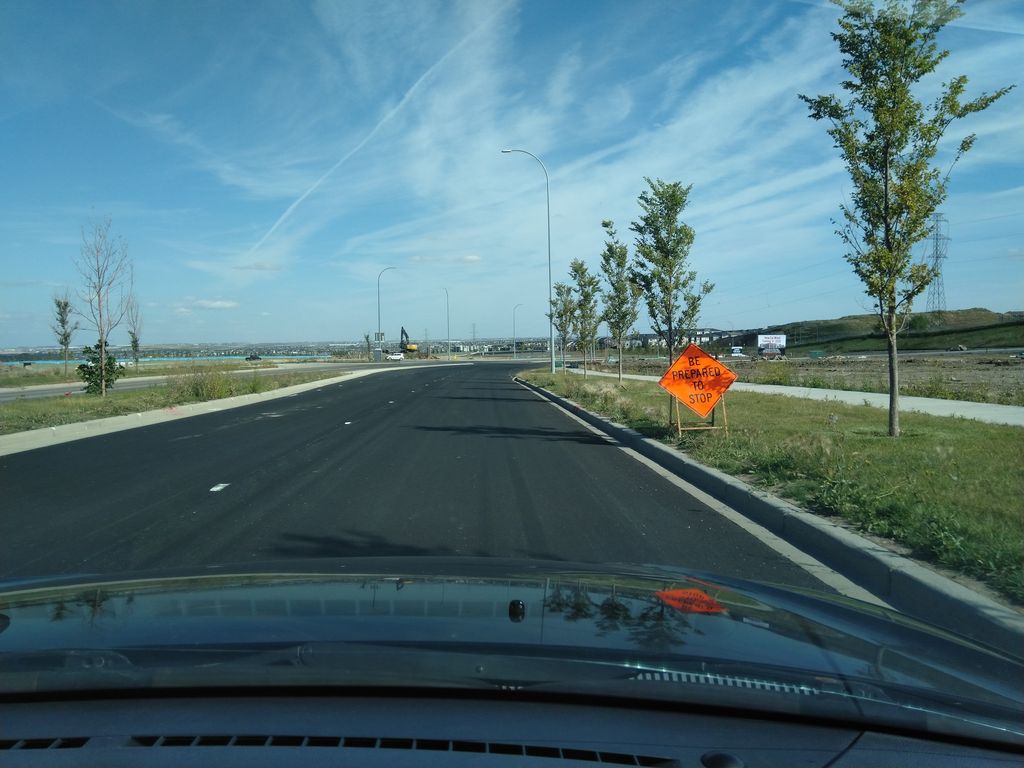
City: calgary